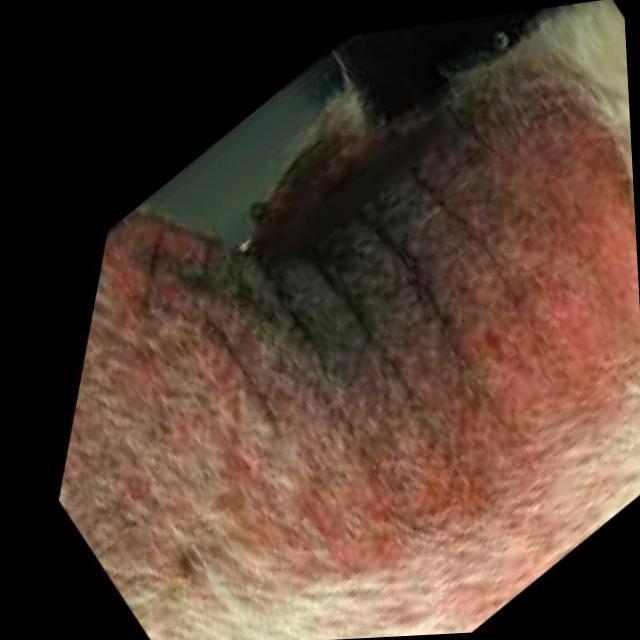
Canine fungal skin infection — characterized by alopecia, scaling, crusting, and circular lesions. Common agents include Malassezia and Candida species.